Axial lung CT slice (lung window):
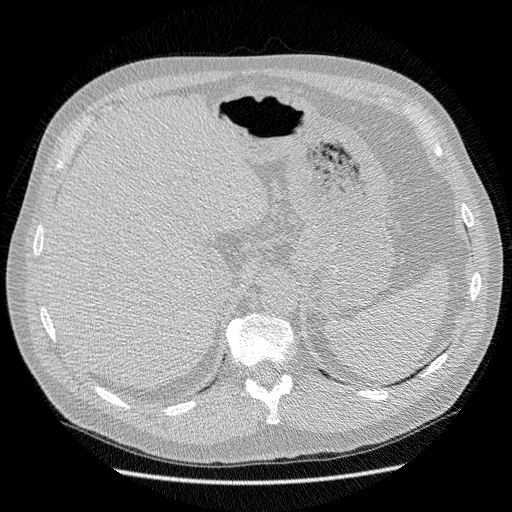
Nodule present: no